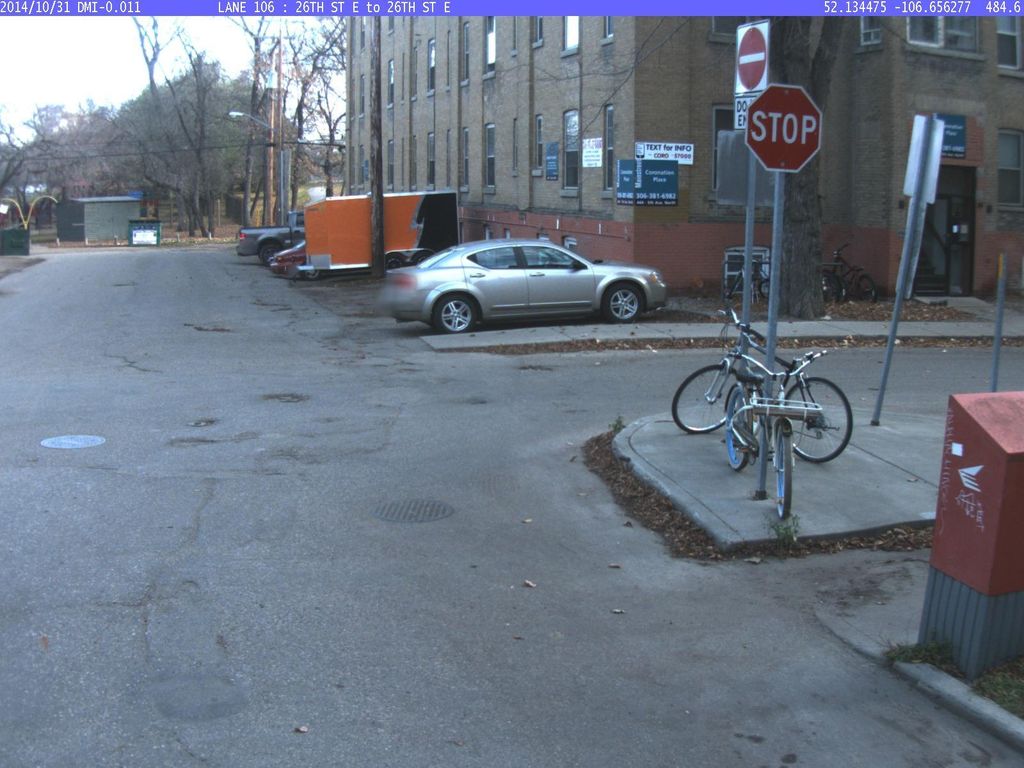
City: saskatoon